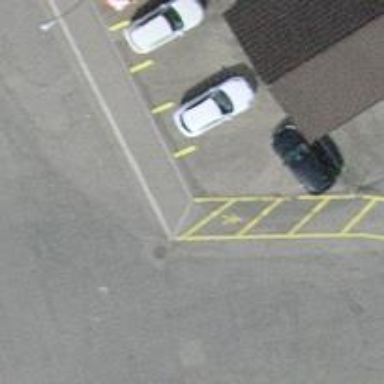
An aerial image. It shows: Kerb barrier.